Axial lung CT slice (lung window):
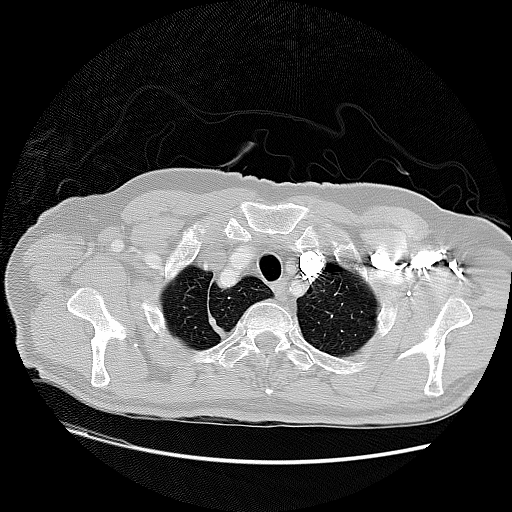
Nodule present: no